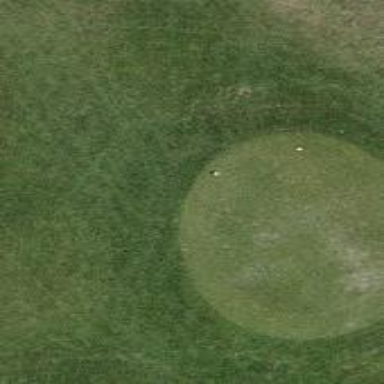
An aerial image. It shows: Golf tee.